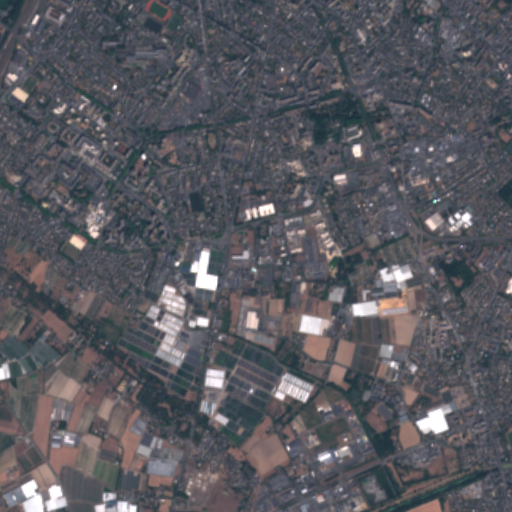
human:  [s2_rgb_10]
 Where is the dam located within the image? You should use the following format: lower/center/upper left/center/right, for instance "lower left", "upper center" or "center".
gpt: The dam is located in the lower right of the image.
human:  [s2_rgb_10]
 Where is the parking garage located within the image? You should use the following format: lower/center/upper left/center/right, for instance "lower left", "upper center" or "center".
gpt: The parking garage is located in the upper center of the image.
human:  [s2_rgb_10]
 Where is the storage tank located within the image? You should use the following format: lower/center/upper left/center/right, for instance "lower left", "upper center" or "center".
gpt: The storage tank is located in the upper right of the image.
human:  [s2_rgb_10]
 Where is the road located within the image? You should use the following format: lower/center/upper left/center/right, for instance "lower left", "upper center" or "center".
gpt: There is no road in the image.